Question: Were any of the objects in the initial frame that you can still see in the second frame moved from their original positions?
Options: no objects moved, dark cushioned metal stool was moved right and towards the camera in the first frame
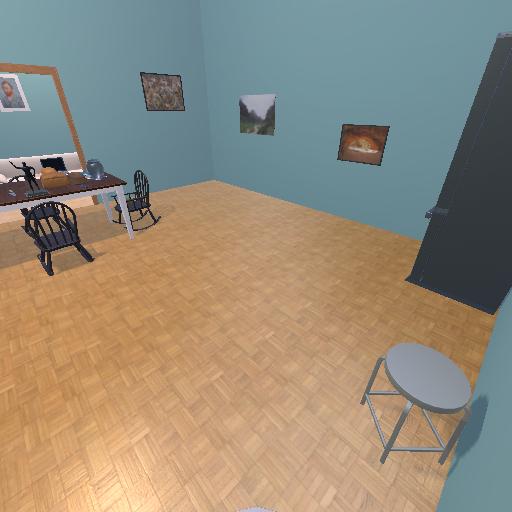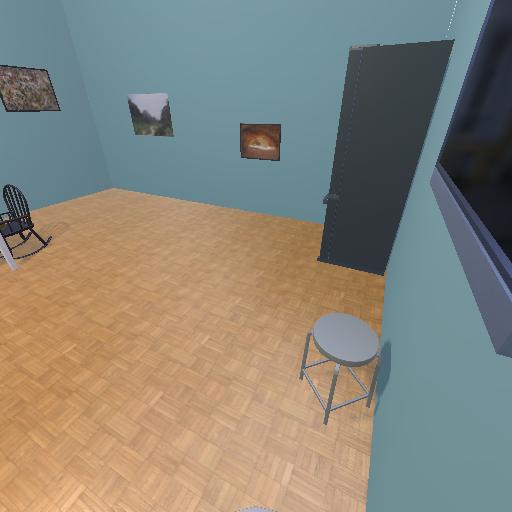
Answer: no objects moved